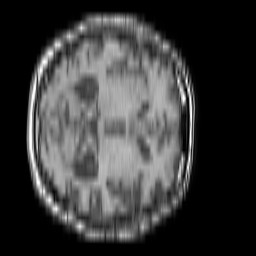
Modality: T1w
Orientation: axial
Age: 77
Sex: male
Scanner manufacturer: philips
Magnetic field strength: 1.5 T
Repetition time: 0.1881 s
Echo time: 0.001854 s